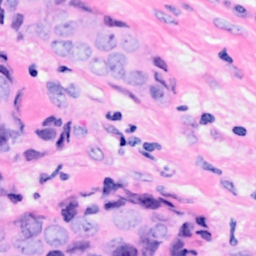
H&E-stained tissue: Breast